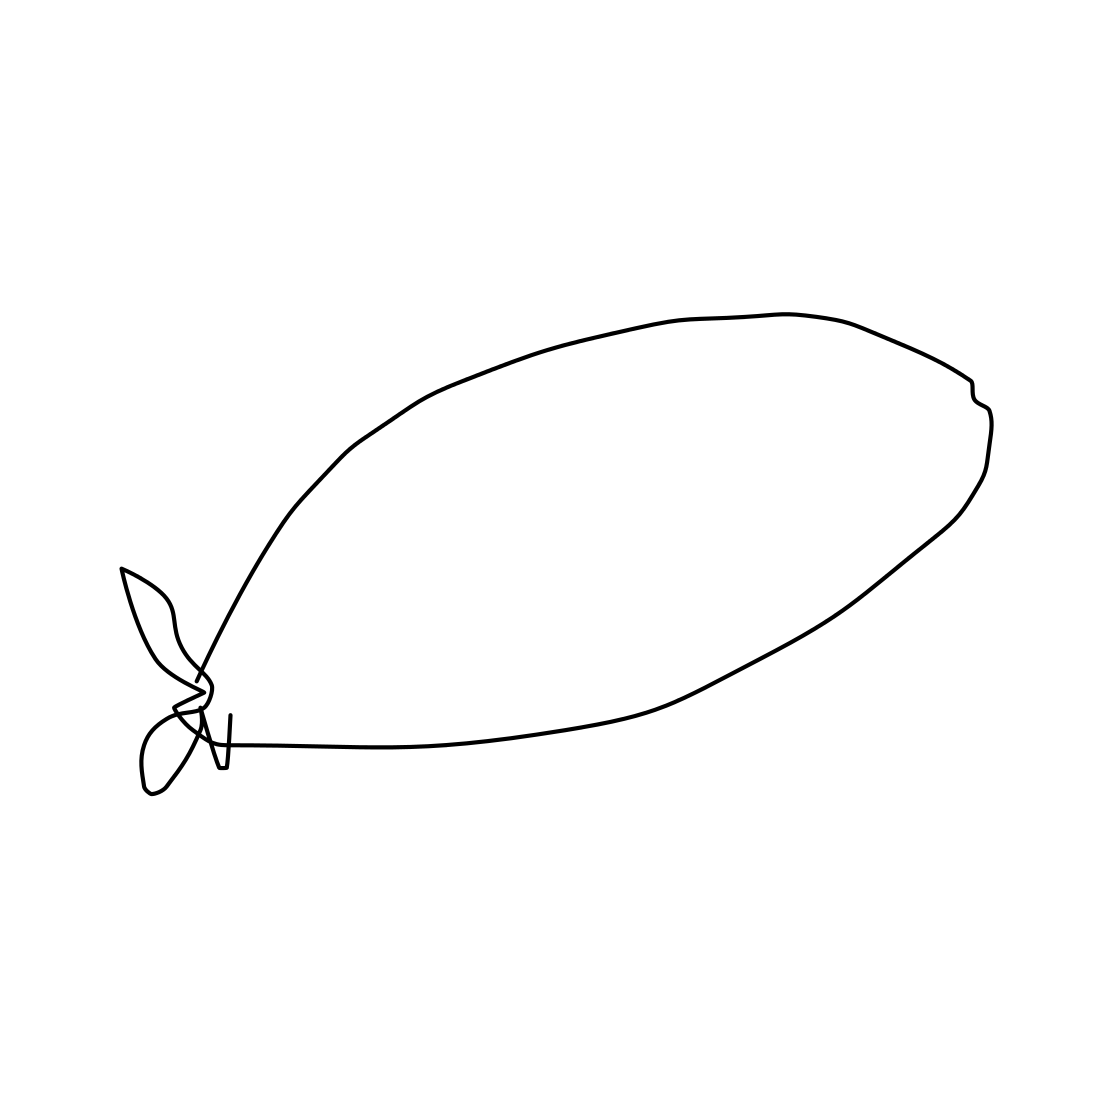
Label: blimp